Aerial crown-view tile of a tropical tree (Barro Colorado Island, Panama), acquired 20250317:
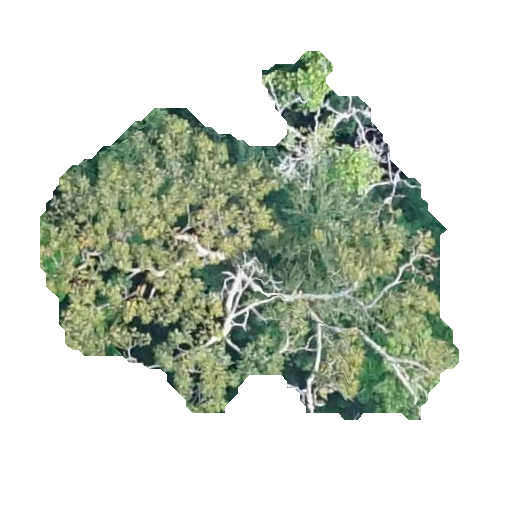
Species: Quararibea stenophylla
GBIF accepted scientific name: Quararibea stenophylla
Crown area: 149.892 m²